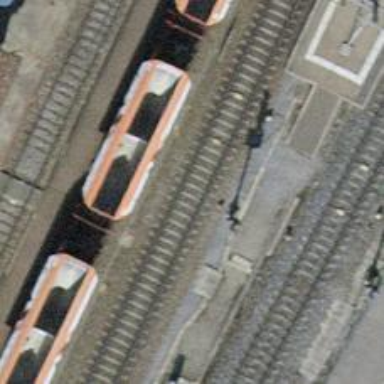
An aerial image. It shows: Railway signal.